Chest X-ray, PA view. Patient: 68 years old, sex M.
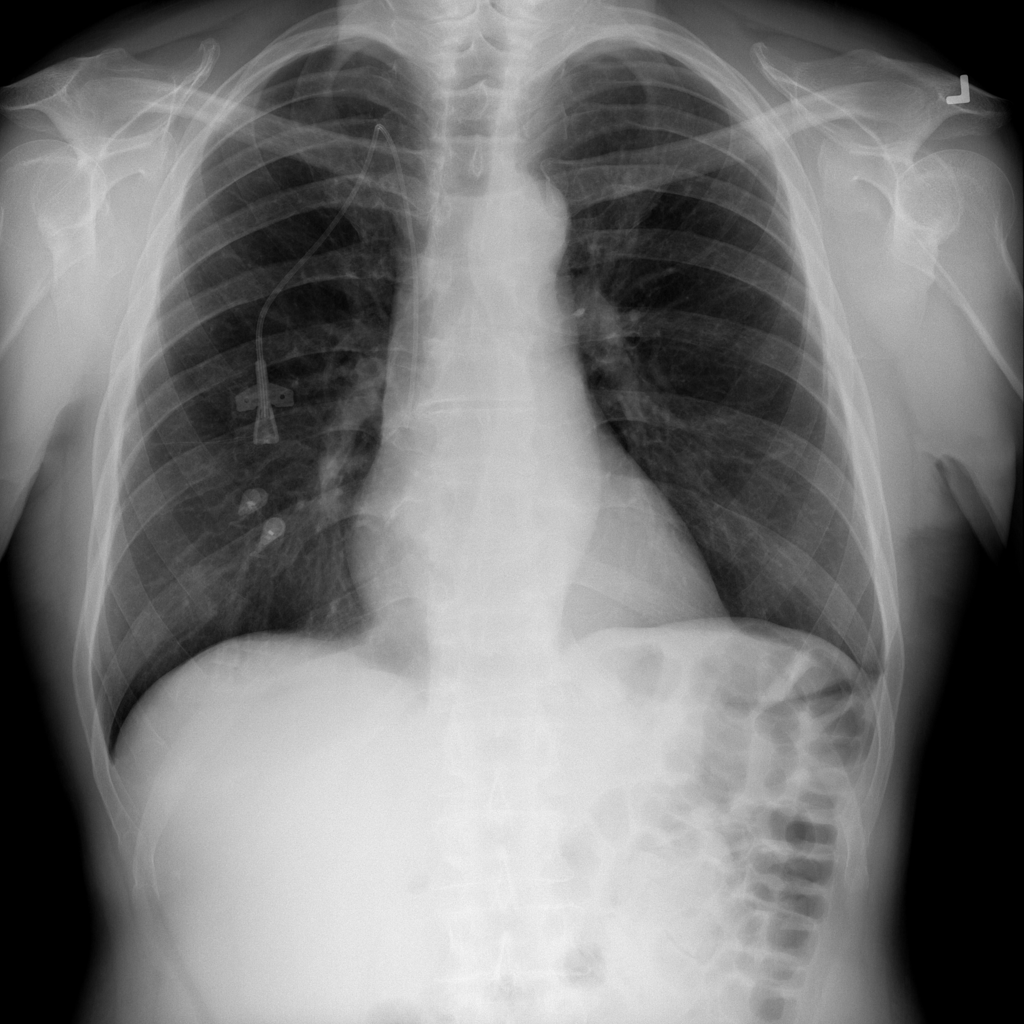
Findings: No Finding